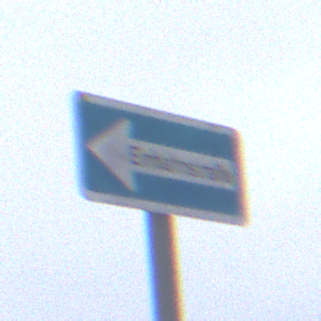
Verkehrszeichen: EinbahnstrasseLinksweisend
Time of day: MorningAfternoon
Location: Outdoor (Suburban)
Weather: Overcast
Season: NotSpecified
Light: Natural